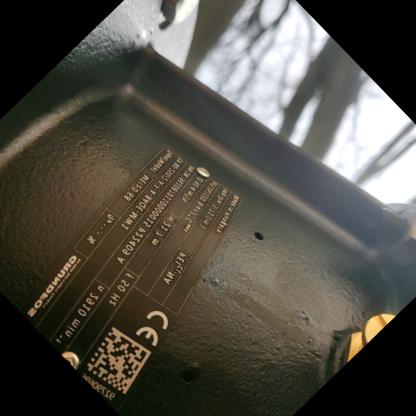
Klasa: tabliczka-znamionowa